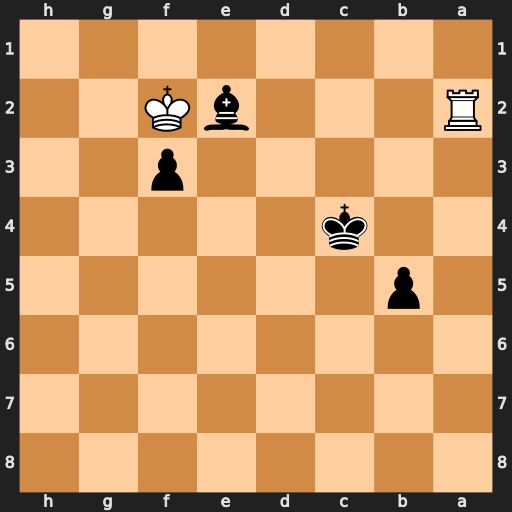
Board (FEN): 8/8/8/1p6/2k5/5p2/R3bK2/8
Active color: b
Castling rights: -
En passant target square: -
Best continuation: b4 Ra1 b3